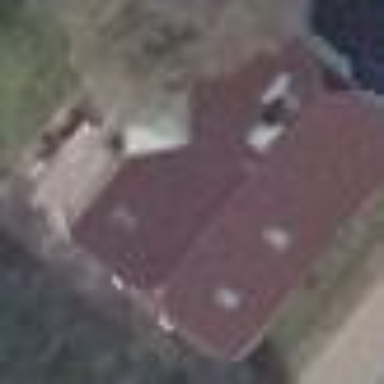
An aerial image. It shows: Detached building with gabled roof.